Field crop: maize
Growth stage: 2
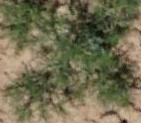
Species: salsola